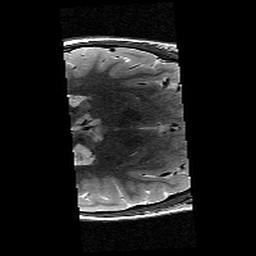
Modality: T2w
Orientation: axial
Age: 12
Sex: female
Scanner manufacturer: siemens
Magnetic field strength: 3 T
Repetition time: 9.23 s
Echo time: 0.067 s